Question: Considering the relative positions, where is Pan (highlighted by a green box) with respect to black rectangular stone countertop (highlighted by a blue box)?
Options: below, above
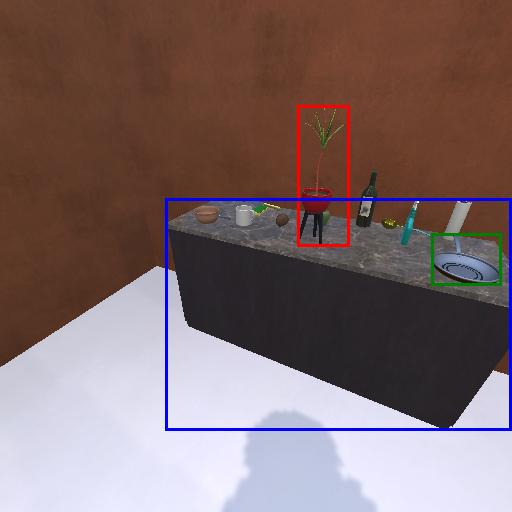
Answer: below